Question: I have a rails 4 app running on heroku. When try to call a method 'mysite.com/signup' without 'www.' in the URL, the URL redirects to 'www.mysite.com' and discards ''/signup''
Only if I call the URL with 'www.'explicitly does the method get called:
'''
'www.mysite.com/signup'
'''
How can I get the method name to stay appended to the URL without specifying 'www.'?
Here are my namecheap settings:

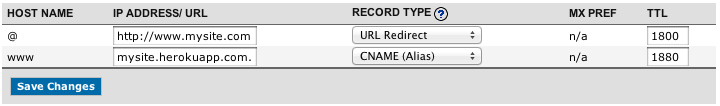
Answer: The problem here is that your @ record is a URL redirect so anything appended to the URL will be lost when the redirect occurs.
You would need to use a DNS provider than is able to support CNAME's at the apex record - Heroku does not support using IP addresses (A records) as they can and do change. Providers such as DNSimple, DNSMadeeasy and pointDNS are a few that will all you to do this rather than using a redirect.